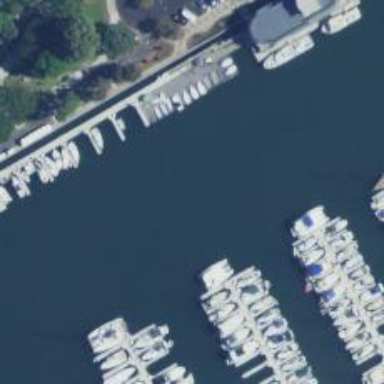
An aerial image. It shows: Dock located along the waterway.